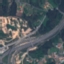
Land use / land cover: Highway